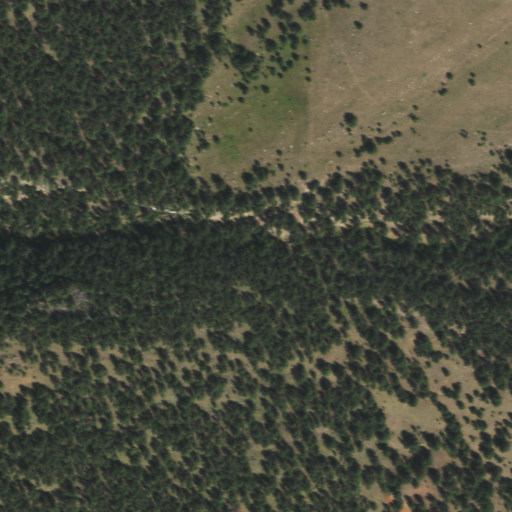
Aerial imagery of valley in Wyoming named Dry Muddy Canyon containing evergreen forest and shrub